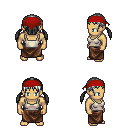
a pixel art fantasy rpg character, male body template, human, tanned skin, white pirate shirt, robe skirt, white twin-tailed hairstyle, red bandana, four views (front, back, left, right), 2x2 character sprite sheet, small pixel art, hard edges, no anti-aliasing